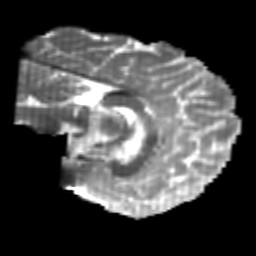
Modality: T2w
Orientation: sagittal
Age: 23
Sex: male
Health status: healthy
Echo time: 0.074 s